Все измерения деформаций проводите в двух «направлениях» — при нагрузке (последовательно увеличивая число повешенных грузов) и при разгрузке (последовательно уменьшая число подвешенных грузов).В тех пунктах, где это нужно, не забудьте привести использованные вами расчётные формулы.
Часть A. Одна резинка
Выданная вам резинка разделена центральным узлом на 2 части длиной $10$ и $20~см$. В этом пункте нужно использовать только часть резинки длиной $20~см$ (второй кусок свободно висит в воздухе). Закрепите в штативе (или на гвозде вертикальной доски) нить, привязанную к резинке длиной $20~см$. Измерьте зависимость удлинения резинки от массы подвешенного груза (грузы складывать в стакан, привязанный к центральной части резинки).
Проведите такие же измерения для куска резинки длиной $10~см$.
Постройте графики полученных зависимостей. По линейным участкам графиков вычислите коэффициенты упругости для обеих резинок. Укажите погрешности этих коэффициентов.
Постройте графики зависимости относительной деформации (отношение удлинения к длине нерастянутой резинки) от массы подвешенного груза для обеих резинок.
Часть B. Сдвоенная резинка
Используя данные предыдущих измерений, оцените, насколько растянется резинка длиной $1~см$ под весом груза в $500~г$.
Закрепите обе нити на концах резинки в штативе (или на гвозде вертикальной доски) так, чтобы центральный узел был в нижней точке при нерастянутых резинках (схема установки указана на рисунке). Измерьте зависимость удлинения такой сдвоенной резинки от массы подвешенного груза.
Постройте график полученной зависимости. По его линейному участку вычислите коэффициент упругости $k$ сдвоенной резинки. Укажите погрешность.
Часть C. Гистерезис
Используя измерения, выполненные в части , вычислите теоретическое значение коэффициента упругости $k$ сдвоенной резинки. Сравните теоретическое значение с измеренным экспериментально.
Часть D. Статика
Используя данные, полученные при выполнении части , рассчитайте какая энергия поглощается в резинках длиной $10$ и $20~см$ при последовательных нагрузке до $500~грамм$ и разгрузке до нерастянутого положения. Соберите установку, показанную на рис. 1: доска закреплена на столе, к крайнему гвоздику прикреплён резиновый жгут; нить, привязанная к его другому концу, переброшена через стержень. В подвешенный на ней стаканчик можно складывать грузы. Рис. 1 Во время измерений необходимо убедиться, что нить не касается столешницы (в том числе торца)! Резину из первой и второй частей можно считать идентичной. При скольжении нити по неподвижному стержню (рис. 2) из-за наличия трения модули сил натяжения нити по разные стороны от стержня связаны соотношением \begin{equation}T_1 = \beta T_0,\tag{1}\end{equation}$\beta$ - постоянный коэффициент (очевидно, что $\beta < 1$), зависящий от коэффициента трения нити о стержень.В данной задаче нить можно считать нерастяжимой.  Рис. 2.
Определите экспериментально, при каких значениях деформации резинового жгута груз может находиться в состоянии покоя для различных масс подвешенных грузов.
Постройте на одном рисунке графики зависимостей максимальной $x_{\max}$ и минимальной $x_{\min}$ деформации резинового жгута (границ зоны застоя), при которых система может находиться в состоянии покоя, от массы подвешенного груза.
На том же рисунке постройте график зависимости деформации жгута от массы подвешенного груза в случае отсутствия трения (то есть в условиях первой части).
Постройте графики зависимостей силы натяжения жгута от массы грузов для минимальной и максимальной деформации резинового жгута (на одном рисунке). Посчитайте угловые коэффициенты для полученных графиков. Оцените погрешность полученного результата. Найдите теоретическое соотношение между данными коэффициентами и сравните с полученными вами результатами.
Часть E. Динамика Если груз вывести из зоны застоя (обозначим начальную координату $x_0$), то он начнет двигаться до остановки в некоторой точке с координатой $x_1$.
Рассчитайте численное значение коэффициента $\beta$ в формуле $(1)$, оцените погрешность полученного результата.
Рассмотрите брусок массы $m$, прикреплённый к пружине жёсткости $k$. Система колеблется на горизонтальной плоскости с коэффициентом трения $\mu$. Найдите зависимость координаты точки остановки груза $x_1$ от его начальной координаты $x_0$ (груз движется вдоль оси $Ox$). Постройте график найденной зависимости.
Исследуйте экспериментально зависимость координаты точки остановки груза $x_1$ от его начальной координаты $x_0$ для грузов суммарной массы $300~г$. Для каждого значения $x_0$ сделайте, по меньшей мере, три измерения.
Постройте график полученной зависимости.
Объясните основные отличия полученной зависимости от теоретической зависимости, найденной в пункте (для каждого участка графика). (для каждого участка графика). (для каждого участка графика).
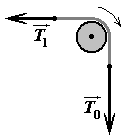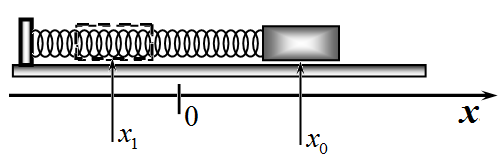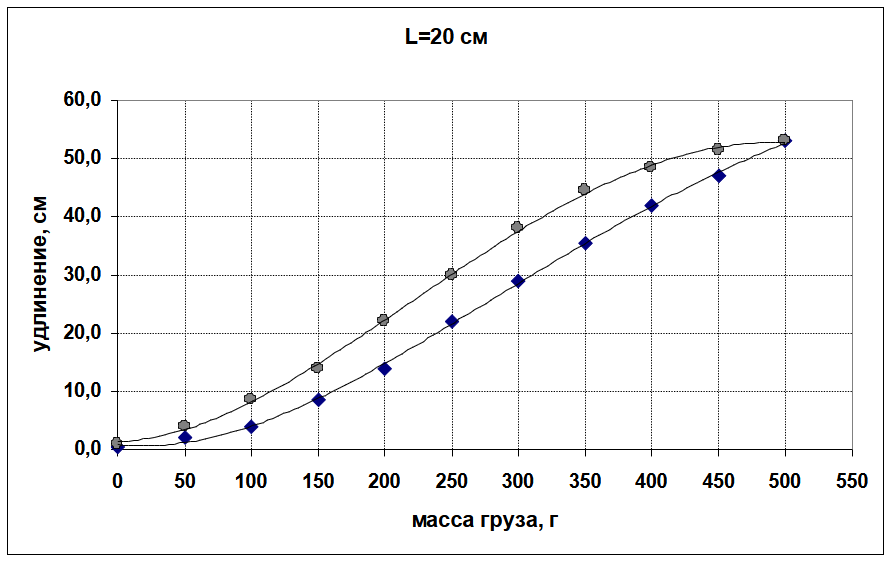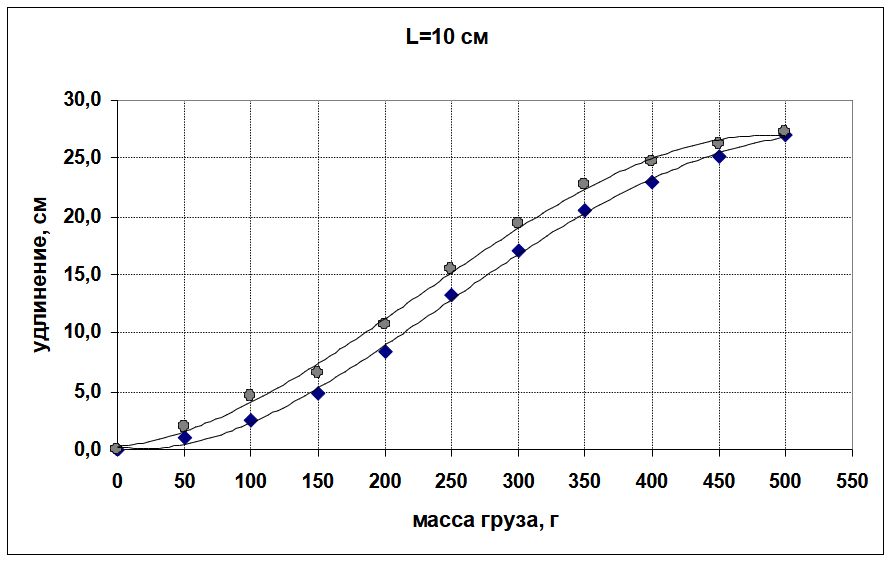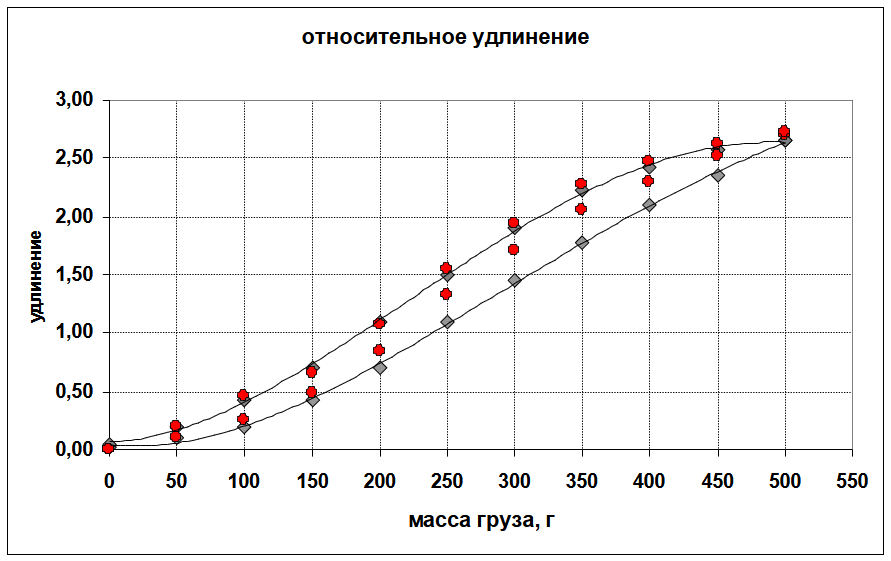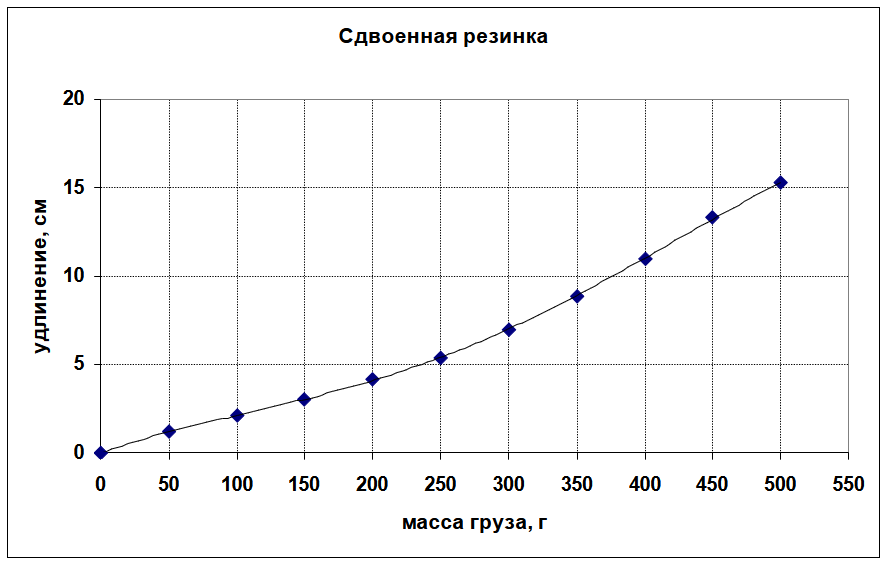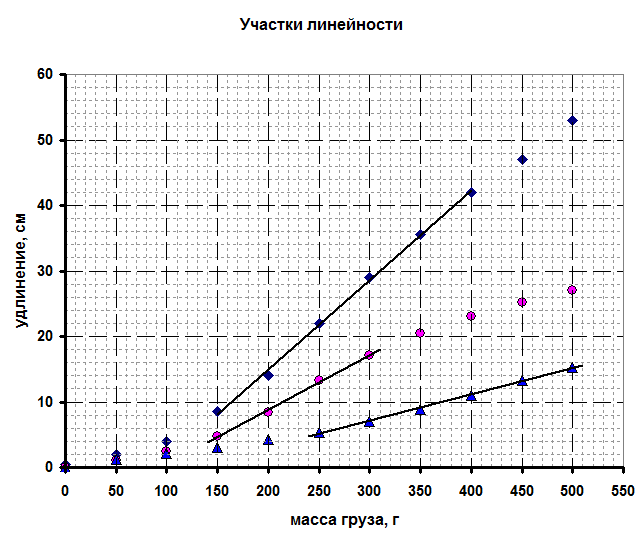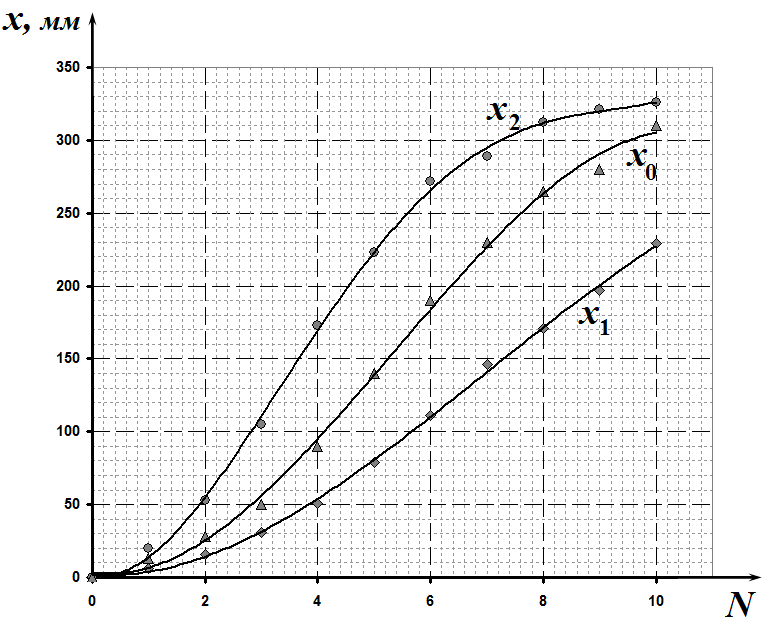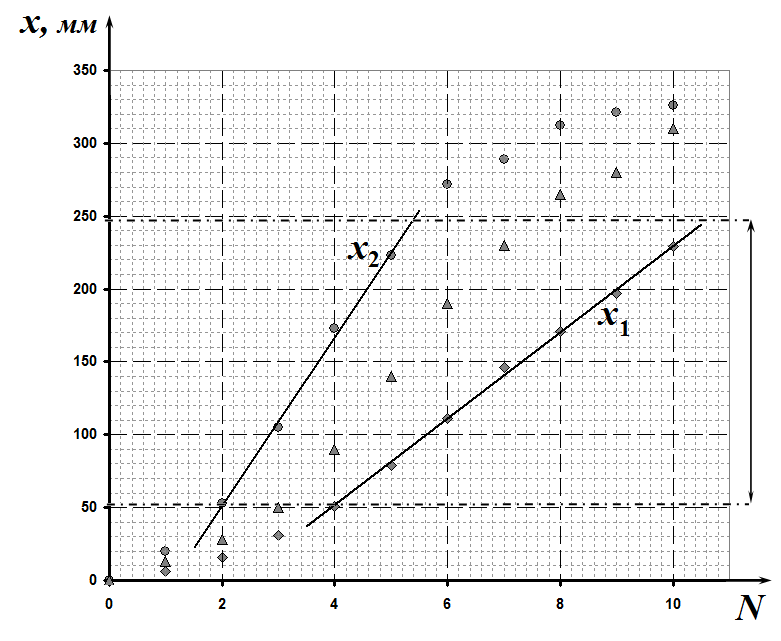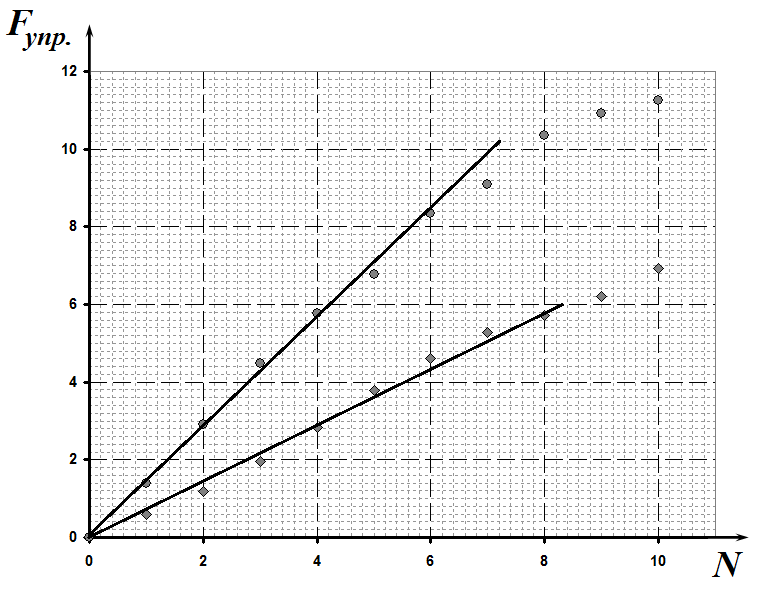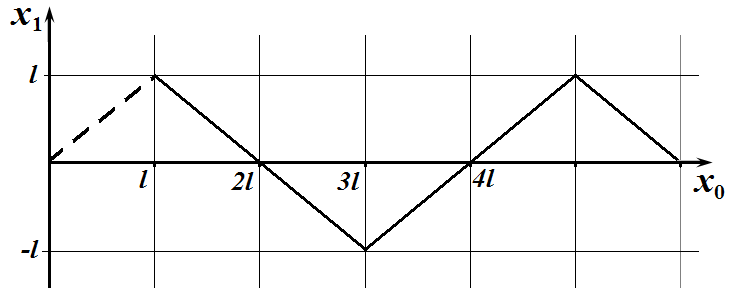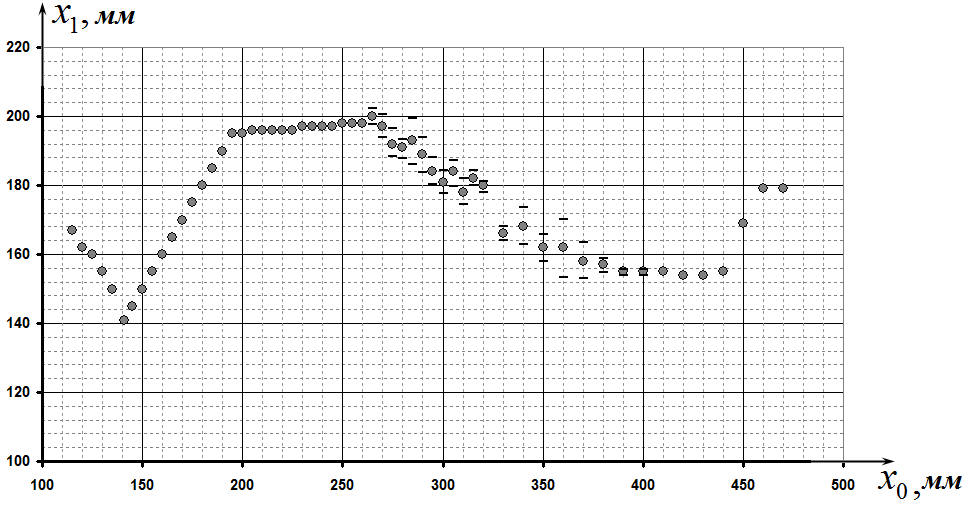
Выданная вам резинка разделена центральным узлом на 2 части длиной $10$ и $20~см$. В этом пункте нужно использовать только часть резинки длиной $20~см$ (второй кусок свободно висит в воздухе). Закрепите в штативе (или на гвозде вертикальной доски) нить, привязанную к резинке длиной $20~см$. Измерьте зависимость удлинения резинки от массы подвешенного груза (грузы складывать в стакан, привязанный к центральной части резинки).
Решение: Длина резинки $20~ см$. | $m,~г$ | 0 | 50 | 100 | 150 | 200 | 250 | 300 | 350 | 400 | 450 | 500 | | --- | --- | --- | --- | --- | --- | --- | --- | --- | --- | --- | --- | | $l_+,~см$ | 20.5 | 22.0 | 24.0 | 28.5 | 34.0 | 42.0 | 49.0 | 55.5 | 62.0 | 67.0 | 73.0 | | $\delta l_+,~см$ | 0.5 | 2.0 | 4.0 | 8.5 | 14.0 | 22.0 | 29.0 | 35.5 | 42.0 | 47.0 | 53.0 | | $l_-,~см$ | 21.0 | 24.0 | 28.5 | 34.0 | 42.0 | 50.0 | 58.0 | 64.5 | 68.5 | 71.5 | 73.0 | | $\delta l_-,~см$ | 1.0 | 4.0 | 8.5 | 14.0 | 22.0 | 30.0 | 38.0 | 44.5 | 48.5 | 54.5 | 53.0 | | $\varepsilon_+$ | 0.03 | 0.10 | 0.20 | 0.43 | 0.70 | 1.10 | 1.45 | 1.78 | 2.10 | 2.35 | 2.65 | | $\varepsilon_-$ | 0.05 | 0.20 | 0.43 | 0.70 | 1.10 | 1.50 | 1.90 | 2.23 | 2.43 | 2.58 | 2.65 |
Ответ: | $m,~г$ | 0 | 50 | 100 | 150 | 200 | 250 | 300 | 350 | 400 | 450 | 500 | | --- | --- | --- | --- | --- | --- | --- | --- | --- | --- | --- | --- | | $l_+,~см$ | 20.5 | 22.0 | 24.0 | 28.5 | 34.0 | 42.0 | 49.0 | 55.5 | 62.0 | 67.0 | 73.0 | | $\delta l_+,~см$ | 0.5 | 2.0 | 4.0 | 8.5 | 14.0 | 22.0 | 29.0 | 35.5 | 42.0 | 47.0 | 53.0 | | $l_-,~см$ | 21.0 | 24.0 | 28.5 | 34.0 | 42.0 | 50.0 | 58.0 | 64.5 | 68.5 | 71.5 | 73.0 | | $\delta l_-,~см$ | 1.0 | 4.0 | 8.5 | 14.0 | 22.0 | 30.0 | 38.0 | 44.5 | 48.5 | 54.5 | 53.0 | | $\varepsilon_+$ | 0.03 | 0.10 | 0.20 | 0.43 | 0.70 | 1.10 | 1.45 | 1.78 | 2.10 | 2.35 | 2.65 | | $\varepsilon_-$ | 0.05 | 0.20 | 0.43 | 0.70 | 1.10 | 1.50 | 1.90 | 2.23 | 2.43 | 2.58 | 2.65 | Ответ: $m,~г$050100150200250300350400450500$l_+,~см$20.522.024.028.534.042.049.055.562.067.073.0$\delta l_+,~см$0.52.04.08.514.022.029.035.542.047.053.0$l_-,~см$21.024.028.534.042.050.058.064.568.571.573.0$\delta l_-,~см$1.04.08.514.022.030.038.044.548.554.553.0$\varepsilon_+$0.030.100.200.430.701.101.451.782.102.352.65$\varepsilon_-$0.050.200.430.701.101.501.902.232.432.582.65

Проведите такие же измерения для куска резинки длиной $10~см$.
Решение: Длина резинки $10 ~см$. | $m,~г$ | 0 | 50 | 100 | 150 | 200 | 250 | 300 | 350 | 400 | 450 | 500 | | --- | --- | --- | --- | --- | --- | --- | --- | --- | --- | --- | --- | | $l_+,~см$ | 10.0 | 11.0 | 12.5 | 14.8 | 18.4 | 23.3 | 27.1 | 30.5 | 33.0 | 35.2 | 37.0 | | $\delta l_+,~см$ | 0.0 | 1.0 | 2.5 | 4.8 | 8.4 | 13.3 | 17.1 | 20.5 | 23.0 | 25.2 | 27.0 | | $l_-,~см$ | 10.0 | 12.0 | 14.6 | 16.6 | 20.7 | 25.5 | 29.4 | 32.7 | 34.7 | 36.2 | 37.2 | | $\delta l_-,~см$ | 0.0 | 2.0 | 4.6 | 6.6 | 10.7 | 15.5 | 19.4 | 22.7 | 24.7 | 26.2 | 27.2 | | $\varepsilon_+$ | 0.00 | 0.10 | 0.25 | 0.48 | 0.384 | 1.33 | 1.71 | 2.05 | 2.30 | 2.52 | 2.70 | | $\varepsilon_-$ | 0.00 | 0.20 | 0.46 | 0.66 | 1.07 | 1.55 | 1.94 | 2.27 | 2.47 | 2.62 | 2.72 |
Ответ: | $m,~г$ | 0 | 50 | 100 | 150 | 200 | 250 | 300 | 350 | 400 | 450 | 500 | | --- | --- | --- | --- | --- | --- | --- | --- | --- | --- | --- | --- | | $l_+,~см$ | 10.0 | 11.0 | 12.5 | 14.8 | 18.4 | 23.3 | 27.1 | 30.5 | 33.0 | 35.2 | 37.0 | | $\delta l_+,~см$ | 0.0 | 1.0 | 2.5 | 4.8 | 8.4 | 13.3 | 17.1 | 20.5 | 23.0 | 25.2 | 27.0 | | $l_-,~см$ | 10.0 | 12.0 | 14.6 | 16.6 | 20.7 | 25.5 | 29.4 | 32.7 | 34.7 | 36.2 | 37.2 | | $\delta l_-,~см$ | 0.0 | 2.0 | 4.6 | 6.6 | 10.7 | 15.5 | 19.4 | 22.7 | 24.7 | 26.2 | 27.2 | | $\varepsilon_+$ | 0.00 | 0.10 | 0.25 | 0.48 | 0.384 | 1.33 | 1.71 | 2.05 | 2.30 | 2.52 | 2.70 | | $\varepsilon_-$ | 0.00 | 0.20 | 0.46 | 0.66 | 1.07 | 1.55 | 1.94 | 2.27 | 2.47 | 2.62 | 2.72 | Ответ: $m,~г$050100150200250300350400450500$l_+,~см$10.011.012.514.818.423.327.130.533.035.237.0$\delta l_+,~см$0.01.02.54.88.413.317.120.523.025.227.0$l_-,~см$10.012.014.616.620.725.529.432.734.736.237.2$\delta l_-,~см$0.02.04.66.610.715.519.422.724.726.227.2$\varepsilon_+$0.000.100.250.480.3841.331.712.052.302.522.70$\varepsilon_-$0.000.200.460.661.071.551.942.272.472.622.72

Постройте графики полученных зависимостей. По линейным участкам графиков вычислите коэффициенты упругости  для обеих резинок. Укажите погрешности этих коэффициентов.

Постройте графики зависимости относительной деформации (отношение удлинения к длине нерастянутой резинки) от массы подвешенного груза для обеих резинок.

Используя данные предыдущих измерений, оцените, насколько растянется резинка длиной $1~см$ под весом груза в $500~г$.
Решение: Величина деформации для $l = 1 ~см$:
Ответ: \[\delta l = \varepsilon l \approx 2.5~см\]

Закрепите обе нити на концах резинки в штативе (или на гвозде вертикальной доски) так, чтобы центральный узел был в нижней точке при нерастянутых резинках (схема установки указана на рисунке). Измерьте зависимость удлинения такой сдвоенной резинки от массы подвешенного груза.
Решение: | $m,~г$ | 0 | 50 | 100 | 150 | 200 | 250 | 300 | 350 | 400 | 450 | 500 | | --- | --- | --- | --- | --- | --- | --- | --- | --- | --- | --- | --- | | $l_+,~см$ | 20 | 21.2 | 22.1 | 23 | 24.2 | 25.4 | 27 | 28.9 | 31 | 33.3 | 35.3 | | $\delta l_+,~см$ | 0 | 1.2 | 2.1 | 3 | 4.2 | 5.4 | 7 | 8.9 | 11 | 13.3 | 15.3 |
Ответ: | $m,~г$ | 0 | 50 | 100 | 150 | 200 | 250 | 300 | 350 | 400 | 450 | 500 | | --- | --- | --- | --- | --- | --- | --- | --- | --- | --- | --- | --- | | $l_+,~см$ | 20 | 21.2 | 22.1 | 23 | 24.2 | 25.4 | 27 | 28.9 | 31 | 33.3 | 35.3 | | $\delta l_+,~см$ | 0 | 1.2 | 2.1 | 3 | 4.2 | 5.4 | 7 | 8.9 | 11 | 13.3 | 15.3 | Ответ: $m,~г$050100150200250300350400450500$l_+,~см$2021.222.12324.225.42728.93133.335.3$\delta l_+,~см$01.22.134.25.478.91113.315.3

Постройте график полученной зависимости. По его линейному участку вычислите коэффициент упругости $k$ сдвоенной резинки. Укажите погрешность.

Используя измерения, выполненные в части A1 , вычислите теоретическое значение коэффициента упругости $k$ сдвоенной резинки. Сравните теоретическое значение с измеренным экспериментально.
Решение: Коэффициенты наклона (по МНК) $\alpha = {\Delta l}/{\Delta m}$. Коэффициенты жесткости\begin{equation}k = \frac{\Delta F}{\Delta l} = \frac{g\Delta m}{\Delta l} = \frac{g\cdot 10^{-3}\Delta m(г)}{10^{-2}\Delta l(см)} = a^{-1}~{Н}/{м}\\ a = 0.14\pm0.01\end{equation}$L=20~ см $:\begin{equation} k_{20} = 7.1\pm0.5~{Н}/{м}\\ a = 0.084\pm0.007\end{equation}$L=10 ~см $:\begin{equation} k_{20} = 11.9\pm0.9~{Н}/{м}\\ a = 0.040\pm0.002\end{equation}Сдвоенная:
Ответ: \begin{equation} k_{20} = 25\pm0.6~{Н}/{м}\end{equation}Есть очень примерное совпадение (теоретически должна быть сумма т.е. $20~{Н}/{м}$)

Используя данные, полученные при выполнении части A , рассчитайте какая энергия поглощается в резинках длиной $10$ и $20~см$ при последовательных нагрузке до $500~грамм$ и разгрузке до нерастянутого положения.
Решение: Количество выделившейся теплоты — площадь петли гистерезиса.\begin{equation} Q = s'\cdot g\cdot 10^{-3}\cdot10^{-2}~Дж=s'\cdot10^{-4}~Дж\end{equation}
Ответ: Для $L=20~ см$ — $Q = 0.28 ~Дж$Для $L=10~ см$ — $Q = 0.08 ~Дж$

Определите экспериментально, при каких значениях деформации резинового жгута груз может находиться в состоянии покоя для различных масс подвешенных грузов.
Решение: | $N$ | 0 | 1 | 2 | 3 | 4 | 5 | 6 | 7 | 8 | 9 | 10 | | --- | --- | --- | --- | --- | --- | --- | --- | --- | --- | --- | --- | | $x_1, ~мм$ | 0 | 6 | 16 | 31 | 51 | 79 | 111 | 146 | 171 | 197 | 229 | | $x_2, ~мм$ | 0 | 20 | 53 | 105 | 173 | 223 | 272 | 289 | 312 | 321 | 326 | | $x_0, ~мм$ | 0 | 13 | 28 | 50 | 90 | 140 | 190 | 230 | 265 | 280 | 310 | | $F_1,~{Н}$ | 0 | 0.6 | 1.2 | 2.0 | 2.8 | 3.8 | 4.6 | 5.3 | 5.7 | 6.2 | 6.9 | | $F_2,~{Н}$ | 0 | 1.4 | 2.9 | 4.5 | 5.8 | 6.8 | 8.3 | 9.1 | 10.3 | 10.9 | 11.2 |
Ответ: | $N$ | 0 | 1 | 2 | 3 | 4 | 5 | 6 | 7 | 8 | 9 | 10 | | --- | --- | --- | --- | --- | --- | --- | --- | --- | --- | --- | --- | | $x_1, ~мм$ | 0 | 6 | 16 | 31 | 51 | 79 | 111 | 146 | 171 | 197 | 229 | | $x_2, ~мм$ | 0 | 20 | 53 | 105 | 173 | 223 | 272 | 289 | 312 | 321 | 326 | | $x_0, ~мм$ | 0 | 13 | 28 | 50 | 90 | 140 | 190 | 230 | 265 | 280 | 310 | | $F_1,~{Н}$ | 0 | 0.6 | 1.2 | 2.0 | 2.8 | 3.8 | 4.6 | 5.3 | 5.7 | 6.2 | 6.9 | | $F_2,~{Н}$ | 0 | 1.4 | 2.9 | 4.5 | 5.8 | 6.8 | 8.3 | 9.1 | 10.3 | 10.9 | 11.2 | Ответ: $N$012345678910$x_1, ~мм$0616315179111146171197229$x_2, ~мм$02053105173223272289312321326$x_0, ~мм$013285090140190230265280310$F_1,~{Н}$00.61.22.02.83.84.65.35.76.26.9$F_2,~{Н}$01.42.94.55.86.88.39.110.310.911.2

Постройте на одном рисунке графики зависимостей максимальной $x_{\max}$ и минимальной $x_{\min}$ деформации резинового жгута (границ зоны застоя), при которых система может находиться в состоянии покоя, от массы подвешенного груза.
Ответ: Область линейности $S~ \in [50, 250] ~мм$.

На том же рисунке постройте график зависимости деформации жгута от массы подвешенного груза в случае отсутствия трения (то есть в условиях первой части).

Постройте графики зависимостей силы натяжения жгута от массы грузов для минимальной и максимальной деформации резинового жгута (на одном рисунке). Посчитайте угловые коэффициенты для полученных графиков. Оцените погрешность полученного результата. Найдите теоретическое соотношение между данными коэффициентами и сравните с полученными вами результатами.
Решение: Здесь $F = a N+b$.
Ответ: Здесь $F = a N+b$.
Ответ: Нижняя граница: $a=0.78 \pm 0.05 $, $ b=-0.21 \pm0.20\thickapprox 0$.

Рассчитайте численное значение коэффициента $\beta$ в формуле $(1)$, оцените погрешность полученного результата.
Ответ: Здесь $\beta ={1}/{a} =0.72$, $\Delta \beta = 0.03$

Рассмотрите брусок массы $m$, прикреплённый к пружине жёсткости $k$. Система колеблется на горизонтальной плоскости с коэффициентом трения $\mu$. Найдите зависимость координаты точки остановки груза $x_1$ от его начальной координаты $x_0$ (груз движется вдоль оси $Ox$). Постройте график найденной зависимости.

Исследуйте экспериментально зависимость координаты точки остановки груза $x_1$ от его начальной координаты $x_0$ для грузов суммарной массы $300~г$. Для каждого значения $x_0$ сделайте, по меньшей мере, три  измерения.
Решение: | $x_0, ~мм$ | $x_1, ~мм$ | $x_0, ~мм$ | $x_1, ~мм$ | $x_0, ~мм$ | $\langle x_1\rangle, ~мм$ | $\Delta x_1, ~мм$ | $x_0, ~мм$ | $x_1, ~мм$ | | --- | --- | --- | --- | --- | --- | --- | --- | --- | | 115 | 167 | 190 | 190 | 265 | 200 | 2.4 | 360 | 162 | | 120 | 162 | 195 | 195 | 270 | 197 | 3.4 | 370 | 158 | | 125 | 160 | 200 | 195 | 275 | 192 | 4.1 | 380 | 157 | | 130 | 155 | 205 | 196 | 280 | 191 | 2.7 | 390 | 155 | | 135 | 150 | 210 | 196 | 285 | 193 | 6.7 | 400 | 155 | | 141 | 141 | 215 | 196 | 290 | 189 | 5.1 | 410 | 155 | | 145 | 145 | 220 | 196 | 295 | 184 | 4.0 | 420 | 154 | | 150 | 150 | 225 | 196 | 300 | 181 | 3.4 | 430 | 154 | | 155 | 155 | 230 | 197 | 305 | 184 | 3.8 | 440 | 155 | | 160 | 160 | 235 | 197 | 310 | 178 | 3.7 | 450 | 169 | | 165 | 165 | 240 | 197 | 315 | 182 | 2.2 | 460 | 179 | | 170 | 170 | 245 | 197 | 320 | 180 | 1.5 | 470 | 179 | | 175 | 175 | 250 | 198 | 330 | 166 | 2.0 | $-$ | $-$ | | 180 | 180 | 255 | 198 | 340 | 168 | 5.4 | $-$ | $-$ | | 185 | 185 | 260 | 198 | 350 | 162 | 3.9 | $-$ | $-$ |
Ответ: | $x_0, ~мм$ | $x_1, ~мм$ | $x_0, ~мм$ | $x_1, ~мм$ | $x_0, ~мм$ | $\langle x_1\rangle, ~мм$ | $\Delta x_1, ~мм$ | $x_0, ~мм$ | $x_1, ~мм$ | | --- | --- | --- | --- | --- | --- | --- | --- | --- | | 115 | 167 | 190 | 190 | 265 | 200 | 2.4 | 360 | 162 | | 120 | 162 | 195 | 195 | 270 | 197 | 3.4 | 370 | 158 | | 125 | 160 | 200 | 195 | 275 | 192 | 4.1 | 380 | 157 | | 130 | 155 | 205 | 196 | 280 | 191 | 2.7 | 390 | 155 | | 135 | 150 | 210 | 196 | 285 | 193 | 6.7 | 400 | 155 | | 141 | 141 | 215 | 196 | 290 | 189 | 5.1 | 410 | 155 | | 145 | 145 | 220 | 196 | 295 | 184 | 4.0 | 420 | 154 | | 150 | 150 | 225 | 196 | 300 | 181 | 3.4 | 430 | 154 | | 155 | 155 | 230 | 197 | 305 | 184 | 3.8 | 440 | 155 | | 160 | 160 | 235 | 197 | 310 | 178 | 3.7 | 450 | 169 | | 165 | 165 | 240 | 197 | 315 | 182 | 2.2 | 460 | 179 | | 170 | 170 | 245 | 197 | 320 | 180 | 1.5 | 470 | 179 | | 175 | 175 | 250 | 198 | 330 | 166 | 2.0 | $-$ | $-$ | | 180 | 180 | 255 | 198 | 340 | 168 | 5.4 | $-$ | $-$ | | 185 | 185 | 260 | 198 | 350 | 162 | 3.9 | $-$ | $-$ | Ответ: $x_0, ~мм$$x_1, ~мм$$x_0, ~мм$$x_1, ~мм$$x_0, ~мм$$\langle x_1\rangle, ~мм$$\Delta x_1, ~мм$$x_0, ~мм$$x_1, ~мм$1151671901902652002.43601621201621951952701973.43701581251602001952751924.13801571301552051962801912.73901551351502101962851936.74001551411412151962901895.14101551451452201962951844.04201541501502251963001813.44301541551552301973051843.84401551601602351973101783.74501691651652401973151822.24601791701702451973201801.54701791751752501983301662.0$-$$-$1801802551983401685.4$-$$-$1851852601983501623.9$-$$-$

Постройте график полученной зависимости.

Объясните основные отличия полученной зависимости от теоретической зависимости, найденной в пункте E1 (для каждого участка графика).
Темы:
E, Механика, Динамика, IEPhO, Упругость, Трение, Гистерезис